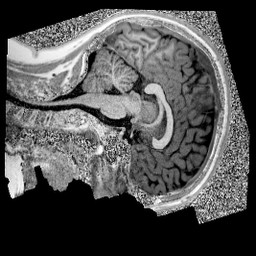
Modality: UNIT1
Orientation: sagittal
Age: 13
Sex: male
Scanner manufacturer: siemens
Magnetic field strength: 3 T
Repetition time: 4 s
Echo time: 0.00299 s